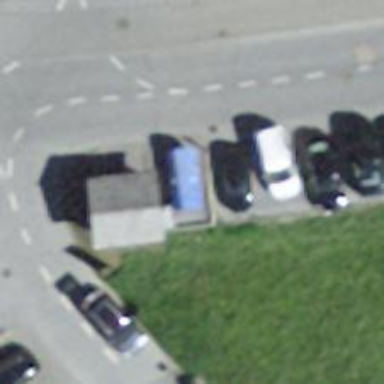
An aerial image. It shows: Recycling container in the area designated for recycling.